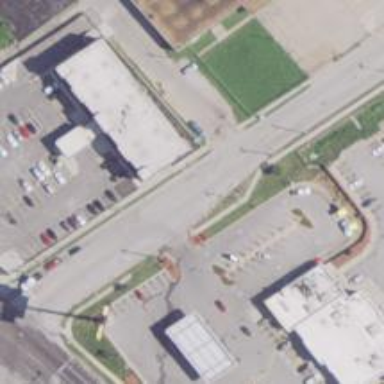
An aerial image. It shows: Motel building.